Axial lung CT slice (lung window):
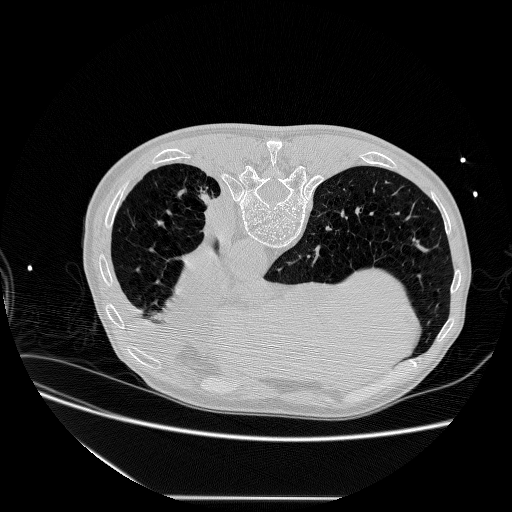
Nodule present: no